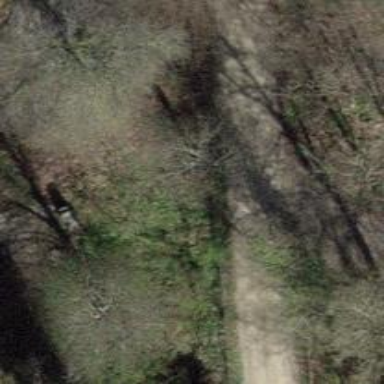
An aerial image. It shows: Unpaved track with grade3 track type.